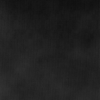
Label: dusty